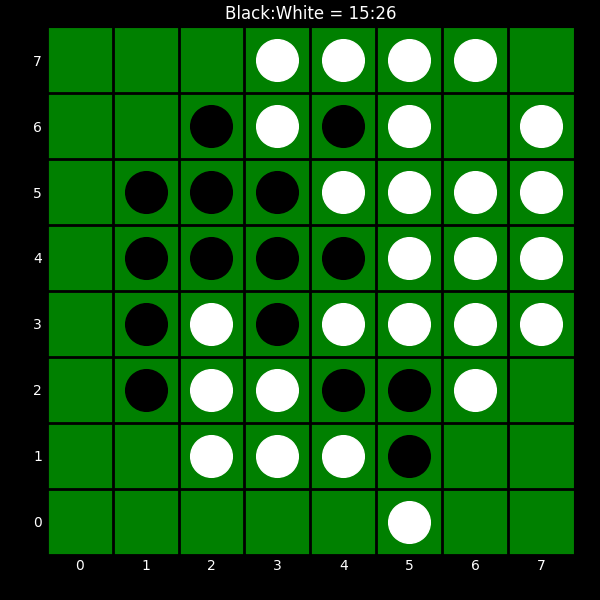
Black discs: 15
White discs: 26